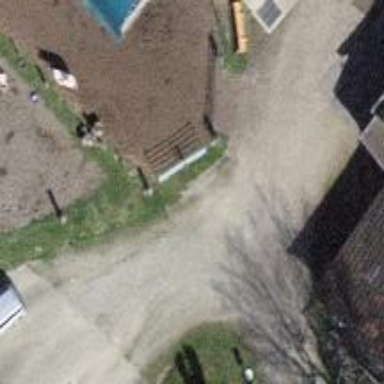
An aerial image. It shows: Farm.